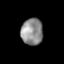
Tissue: lung
Cell type: Endothelial cells
Senescence score: 0.219
Nuclear area (px): 570
Mean DAPI intensity: 141.846